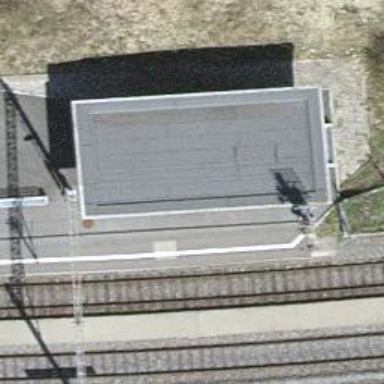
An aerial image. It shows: Flat-roofed train station building.